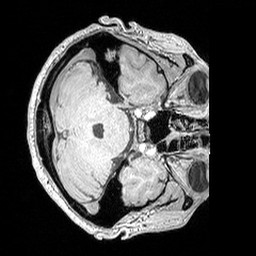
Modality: MP2RAGE
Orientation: axial
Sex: male
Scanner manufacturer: siemens
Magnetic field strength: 3 T
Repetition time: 5 s
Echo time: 0.00292 s